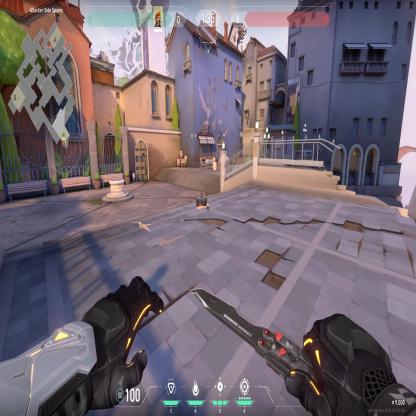
Label: dropped spike